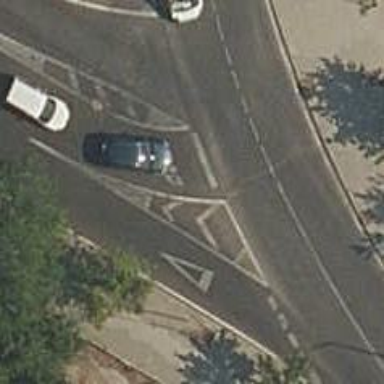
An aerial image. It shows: Stop road.